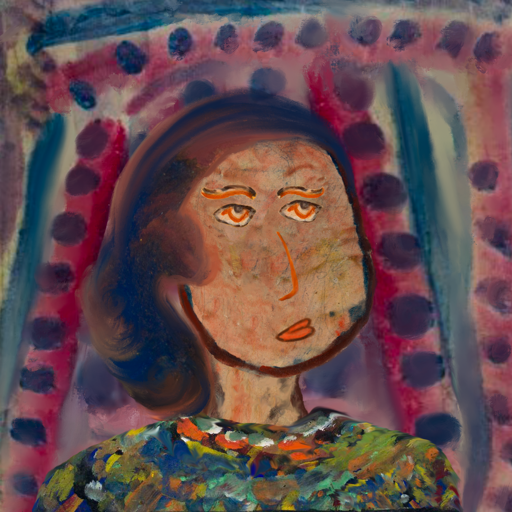
Background: HillGirl, Head And Neck Side: Orphan, Face Side: Experience, Bust: An_Impression, Hair Side: Mother_And_Son_Son, Head Accessory: Blank, Second Necklace: Blank, Necklace: Blank, Baby: Blank